【题型】解答题　【知识点】立体几何　【难度】easy
如图，在圆柱中，底面直径 \(AB\) 等于母线 \(AD\)，点 \(E\) 在底面的圆周上，且 \(AF \perp DE\)，\(F\) 是垂足。
\noindent
（1）求证：\(AF \perp DB\)；
\noindent
（2）若圆柱与三棱锥 \(D - ABE\) 的体积的比等于 \(3\pi\)，求直线 \(DE\) 与平面 \(ABD\) 所成角的大小。

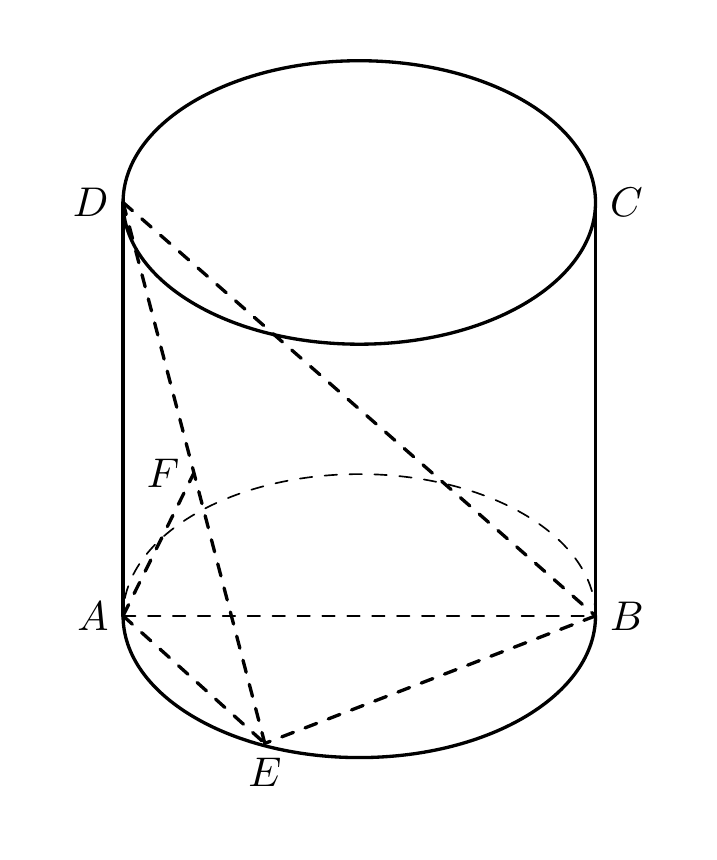
【解答】
【答案】（1）证明过程见解答；（2）\(\boldsymbol{\arctan\frac{\sqrt{5}}{5}}\)。
【分析】
（1）欲证 \(AF \perp DB\)，先证 \(AF \perp\) 平面 \(DEB\)，根据线面垂直的判定定理可知只需证 \(EB \perp AF\)，\(AF \perp DE\)，且 \(EB \cap DE = E\)，即可证得线面垂直；
（2）点 \(E\) 作 \(EH \perp AB\)，\(H\) 是垂足，连接 \(DH\)，易证 \(\angle EDH\) 是 \(DE\) 与平面 \(ABD\) 所成的角，在三角形 \(EDH\) 中求出此角即可。
【解答】
证明：（1）根据圆柱性质，\(DA \perp\) 平面 \(ABE\)。
\[
\because EB \subset \text{平面 } ABE,
\]
\[
\therefore DA \perp EB.
\]
\[
\because AB \text{ 是圆柱底面的直径，点 } E \text{ 在圆周上},
\]
\[
\therefore AE \perp EB, \text{ 又 } AE \cap AD = A,
\]
故得 \(EB \perp\) 平面 \(DAE\)。
\[
\because AF \subset \text{平面 } DAE,
\]
\[
\therefore EB \perp AF.
\]
又 \(AF \perp DE\)，且 \(EB \cap DE = E\)，
故得 \(AF \perp\) 平面 \(DEB\)。
\[
\because DB \subset \text{平面 } DEB,
\]
\[
\therefore AF \perp DB.
\]
解：（2）过点 \(E\) 作 \(EH \perp AB\)，\(H\) 是垂足，连接 \(DH\)。
根据圆柱性质，平面 \(ABD \perp\) 平面 \(ABE\)，\(AB\) 是交线。且 \(EH \subset\) 平面 \(ABE\)，所以 \(EH \perp\) 平面 \(ABD\)。
又 \(DH \subset\) 平面 \(ABD\)，所以 \(DH\) 是 \(ED\) 在平面 \(ABD\) 上的射影，从而 \(\angle EDH\) 是 \(DE\) 与平面 \(ABD\) 所成的角。
设圆柱的底面半径为 \(R\)，则 \(DA = AB = 2R\)，
于是
\[
V_{\text{圆柱}} = 2\pi R^3, \quad V_{D-ABE} = \frac{1}{3}AD \cdot S_{\triangle ABE} = \frac{2R^2}{3} \cdot EH.
\]
由 \(V_{\text{圆柱}}: V_{D-ABE} = 3\pi\)，得 \(EH = R\)，可知 \(H\) 是圆柱底面的圆心，\(AH = R\)，
\[
DH = \sqrt{DA^2 + AH^2} = \sqrt{5}R,
\]
\[
\therefore \angle EDH = \arctan\frac{EH}{DH} = \arctan\frac{\sqrt{5}}{5}.
\]

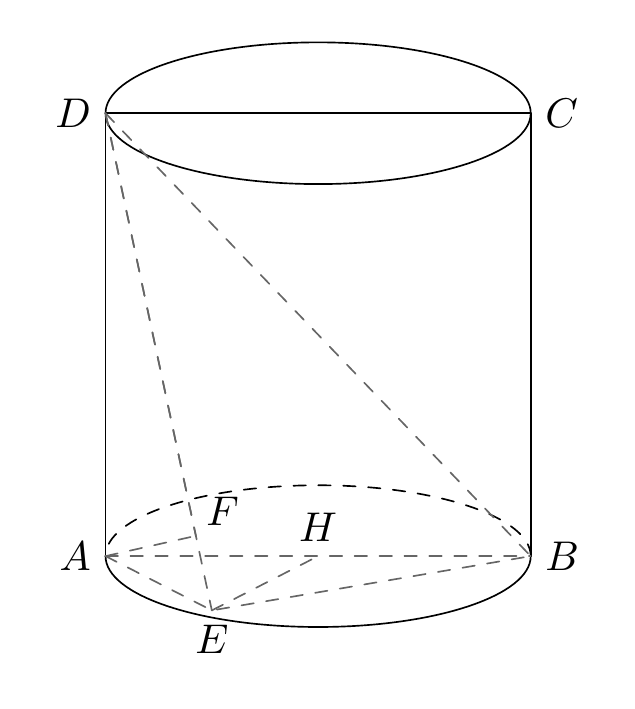